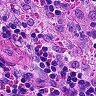
Metastatic tissue present: no